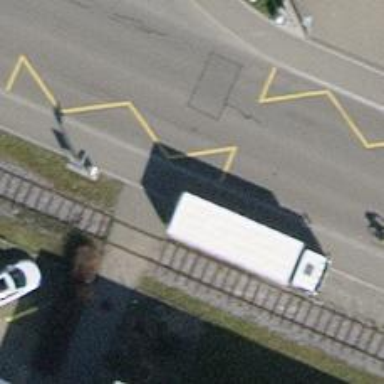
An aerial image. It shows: Bus stop with platform for public transport.